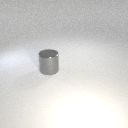
large gray metal cylinder